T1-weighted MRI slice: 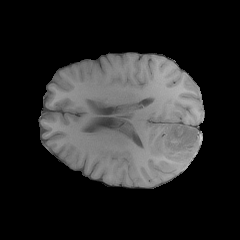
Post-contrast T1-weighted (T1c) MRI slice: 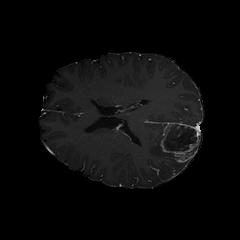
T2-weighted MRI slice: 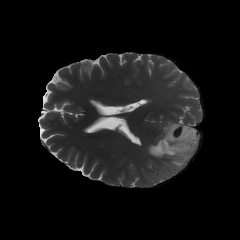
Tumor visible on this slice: yes